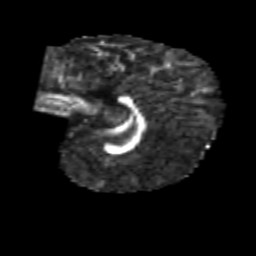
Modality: FA
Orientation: sagittal
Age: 6
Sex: male
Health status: healthy